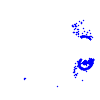
Particle: electron